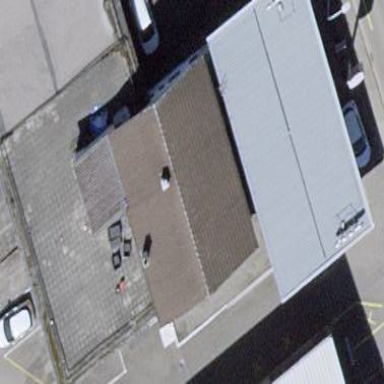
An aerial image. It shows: View of roof of building.